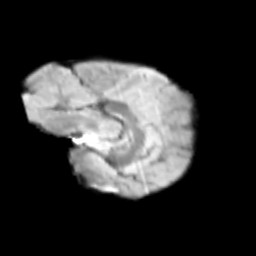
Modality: T2w
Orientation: sagittal
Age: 9
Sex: female
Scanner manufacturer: siemens
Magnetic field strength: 3 T
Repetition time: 3.8 s
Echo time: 0.07 s